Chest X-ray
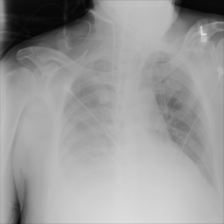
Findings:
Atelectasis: positive
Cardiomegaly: negative
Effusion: positive
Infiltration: positive
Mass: negative
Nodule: negative
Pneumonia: negative
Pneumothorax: negative
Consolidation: negative
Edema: negative
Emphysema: negative
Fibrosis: negative
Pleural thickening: negative
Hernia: negative